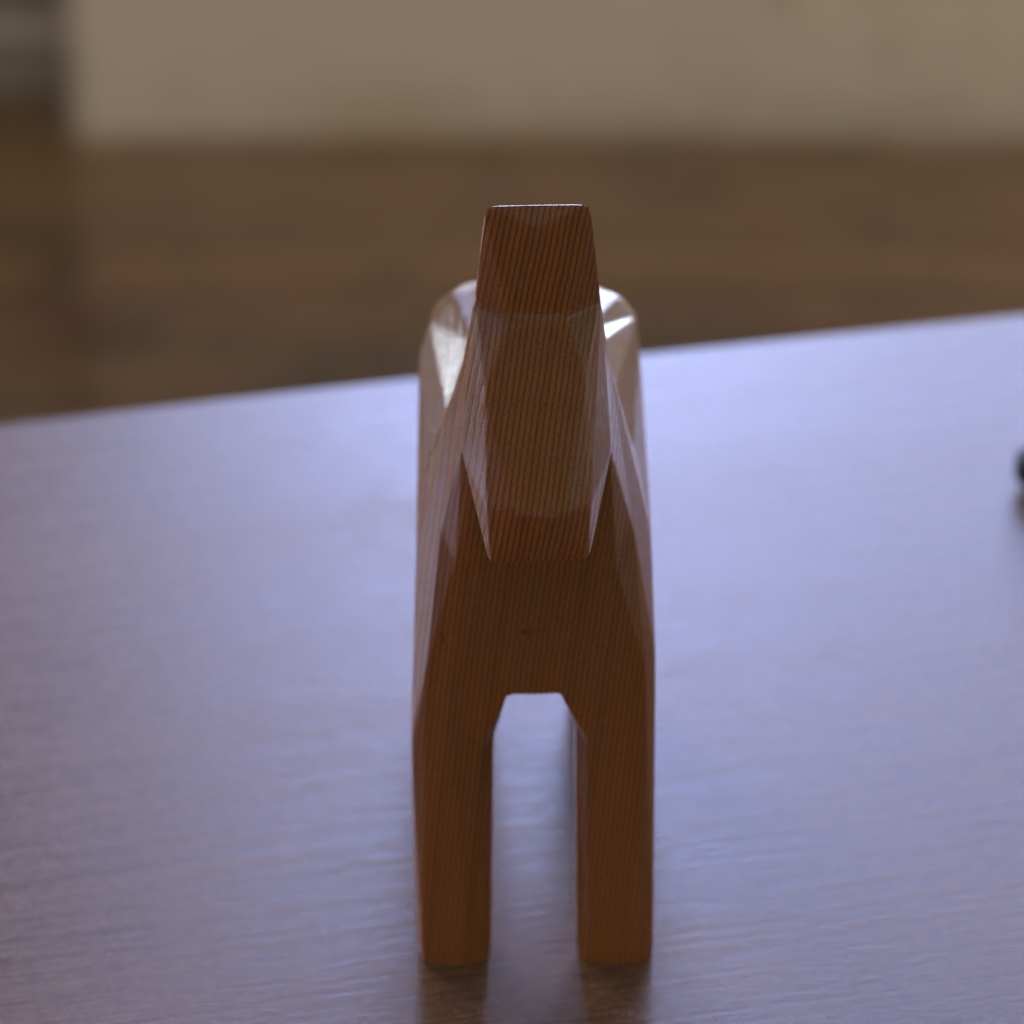
A high quality rendering of a dalahest_oak dalecarlian horse figurine made of varnished dark oak standing on a wooden table in an an apartment with natural bright daylight from windows,medium shot from the front top, 150 mm, f 11, bokeh